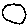
Label: moon